Question: I have an R program and would like a way to hover over the data point and display information. I've been trying to use leaflet, but it's so complicated. <URL>
I'm just looking for simple way to allow person to hover over datapoint to see information. This code displays the image below:
'''
library(ggmap)
library(ggplot2)
...
# create a new grouping variable
sep$Percent_SEP12_Assets <- ifelse(sep[,8] <= 33, "Less than 33%", ifelse(sep[,8] >= 66, "More than 66%", "Between 33% and 66%"))
sep$Percent_SEP12_Assets <- factor(sep$Percent_SEP12_Assets,
levels = c("More than 66%", "Between 33% and 66%", "Less than 33%"))
# get the map
bbox <- make_bbox(sep$Longitude, sep$Latitude, f = 1)
map <- get_map(bbox)
# plot the map and use the grouping variable for the fill inside the aes
ggmap(map) +
geom_point(data=sep, aes(x = Longitude, y = Latitude, color=sep$Percent_SEP12_Assets ), size=9, alpha=0.6) +
scale_color_manual(values=c("green","orange","red"), drop = FALSE)
'''

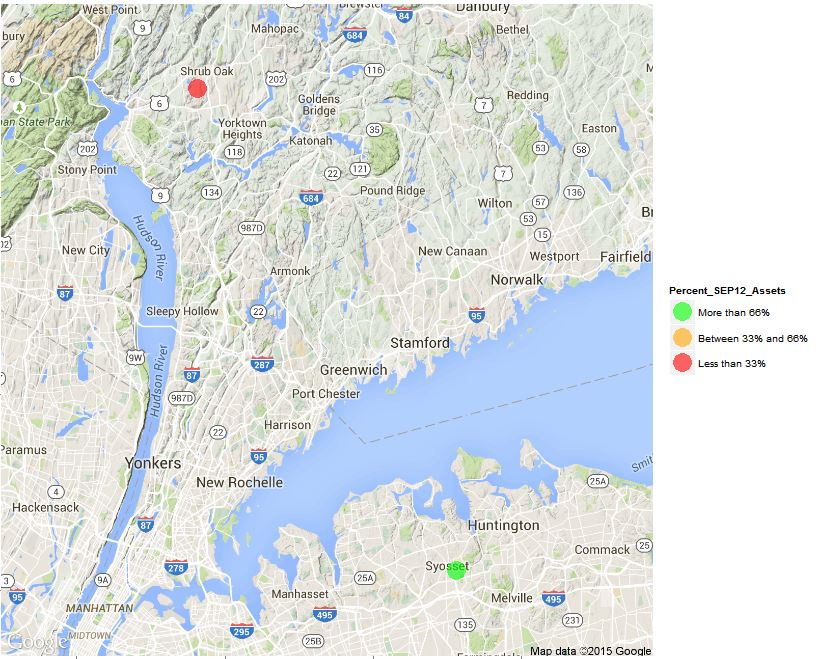
Answer: R has a new <URL> and include a demo map.